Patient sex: M
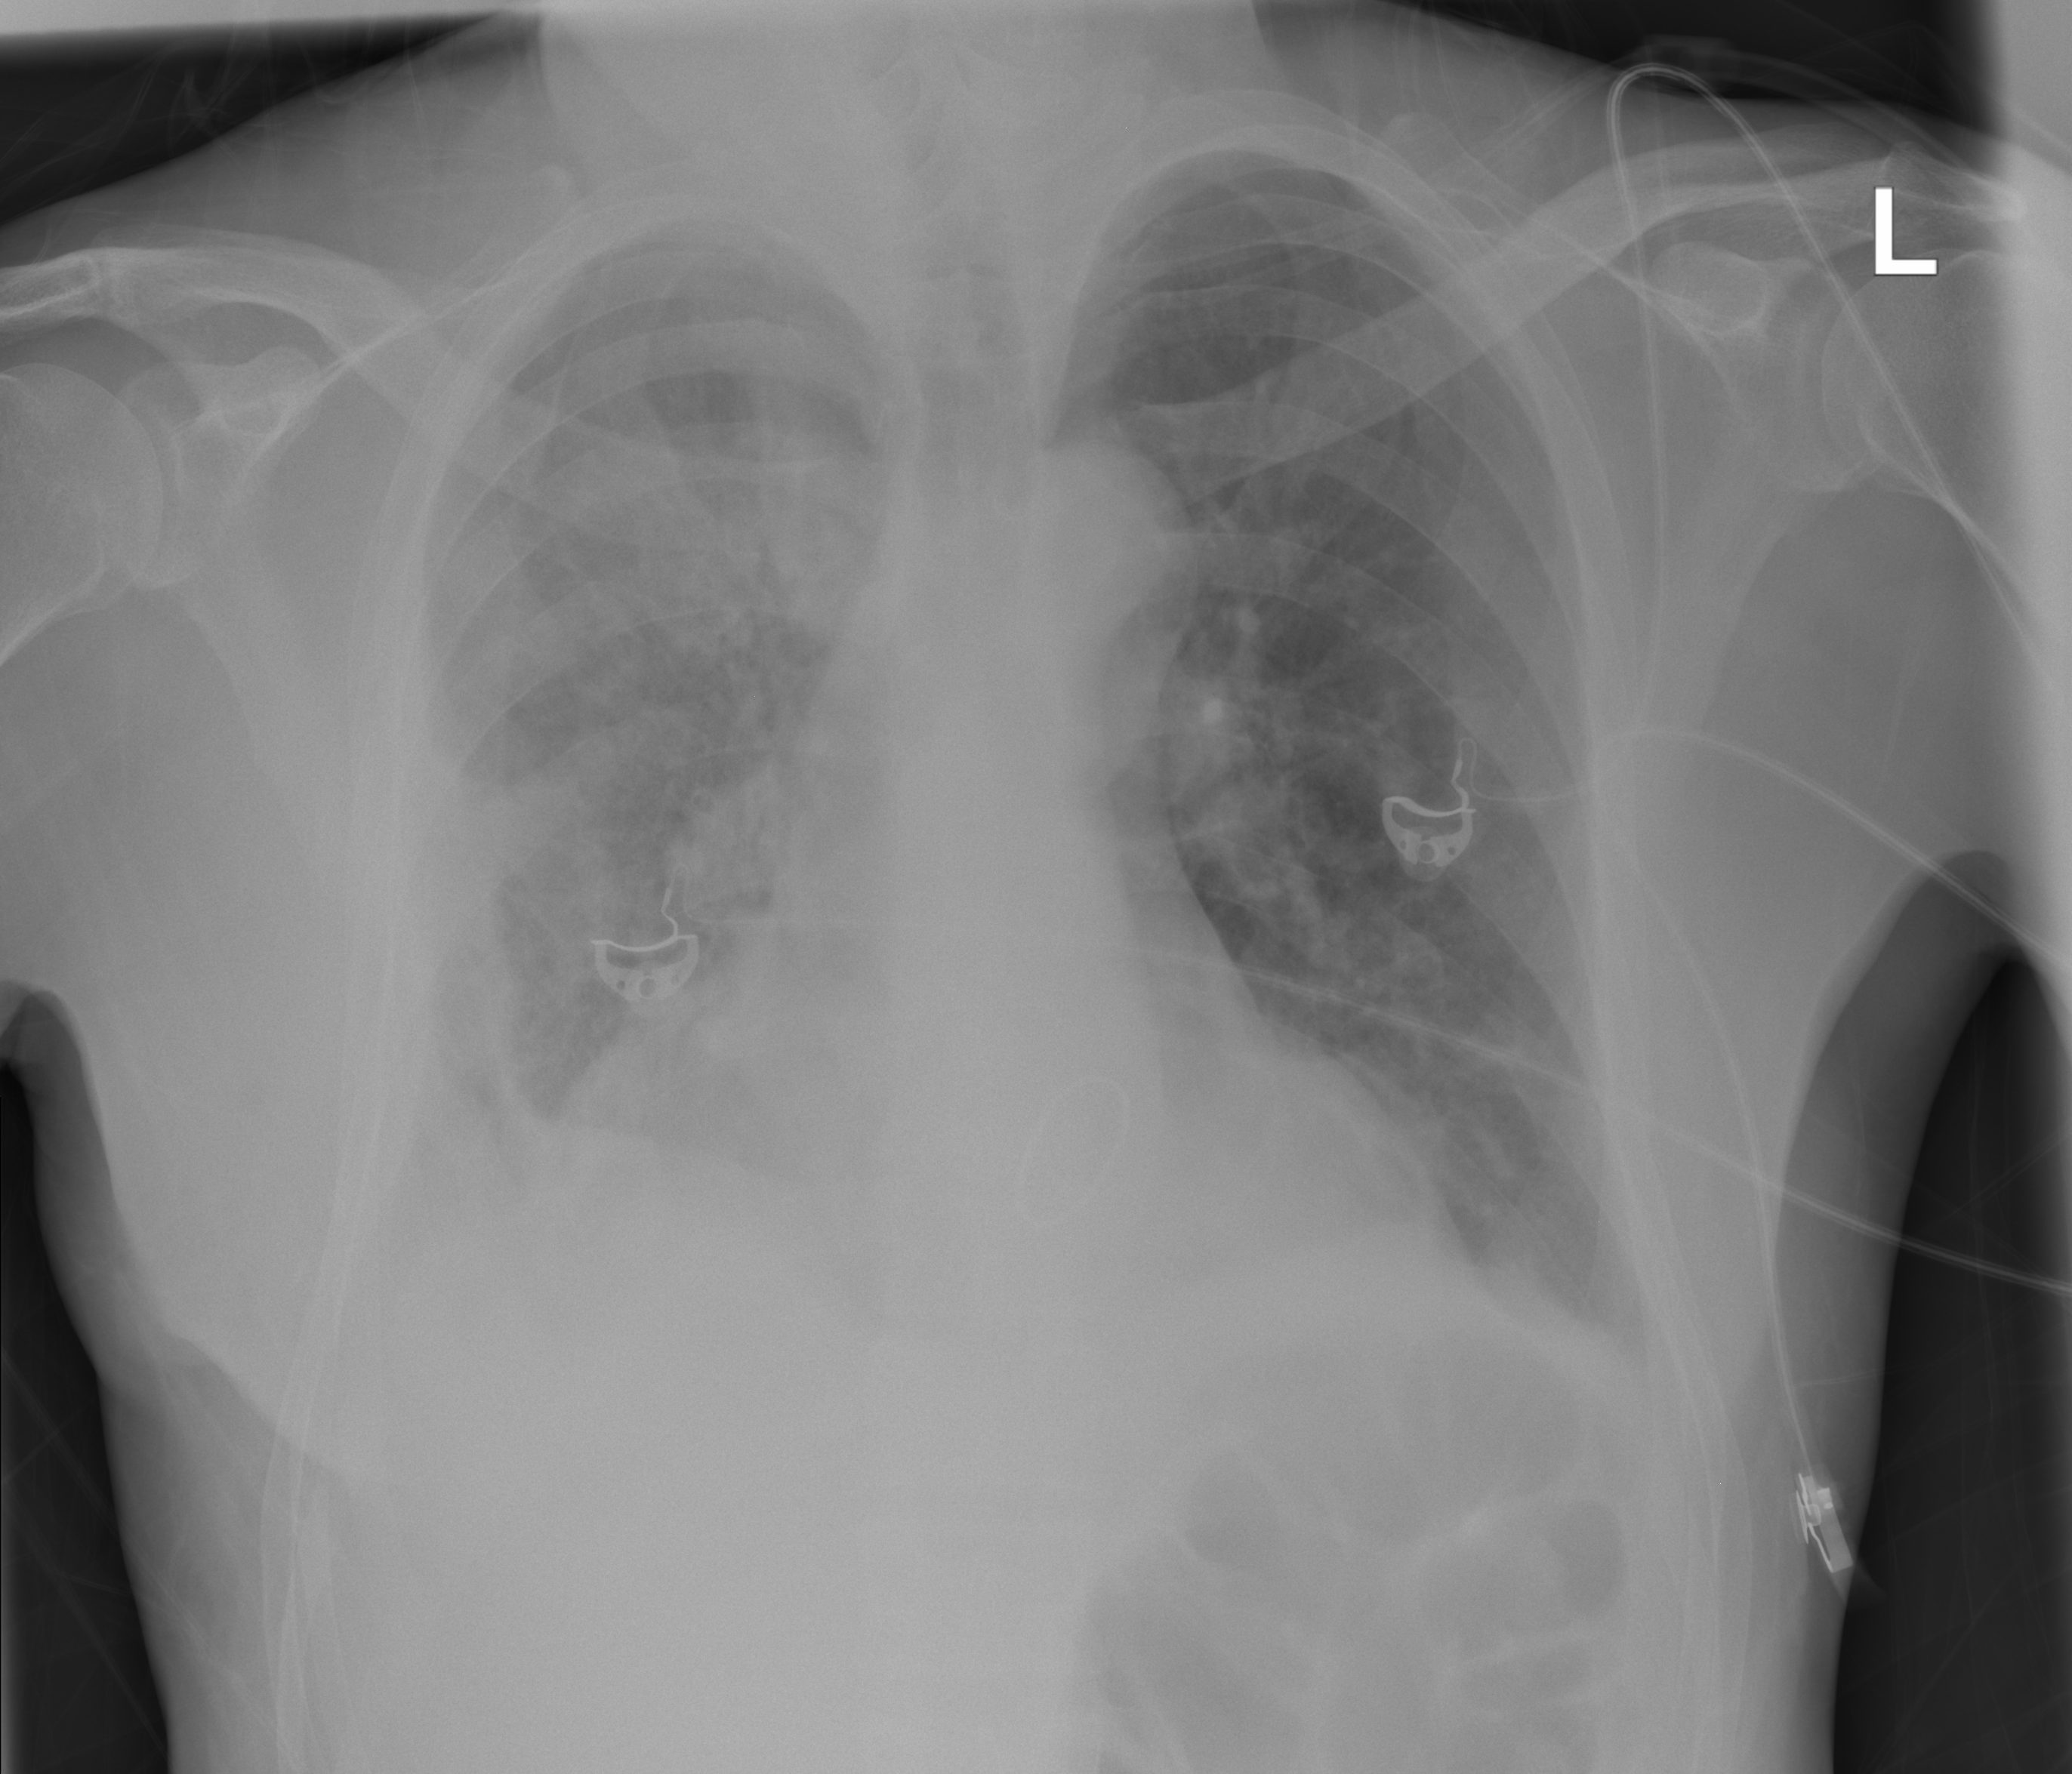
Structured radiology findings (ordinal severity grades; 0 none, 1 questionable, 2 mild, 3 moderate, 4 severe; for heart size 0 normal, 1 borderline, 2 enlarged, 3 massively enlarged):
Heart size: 0
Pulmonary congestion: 0
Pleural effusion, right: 3
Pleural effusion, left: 2
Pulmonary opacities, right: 4
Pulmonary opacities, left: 2
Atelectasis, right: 3
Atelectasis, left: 2